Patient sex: M
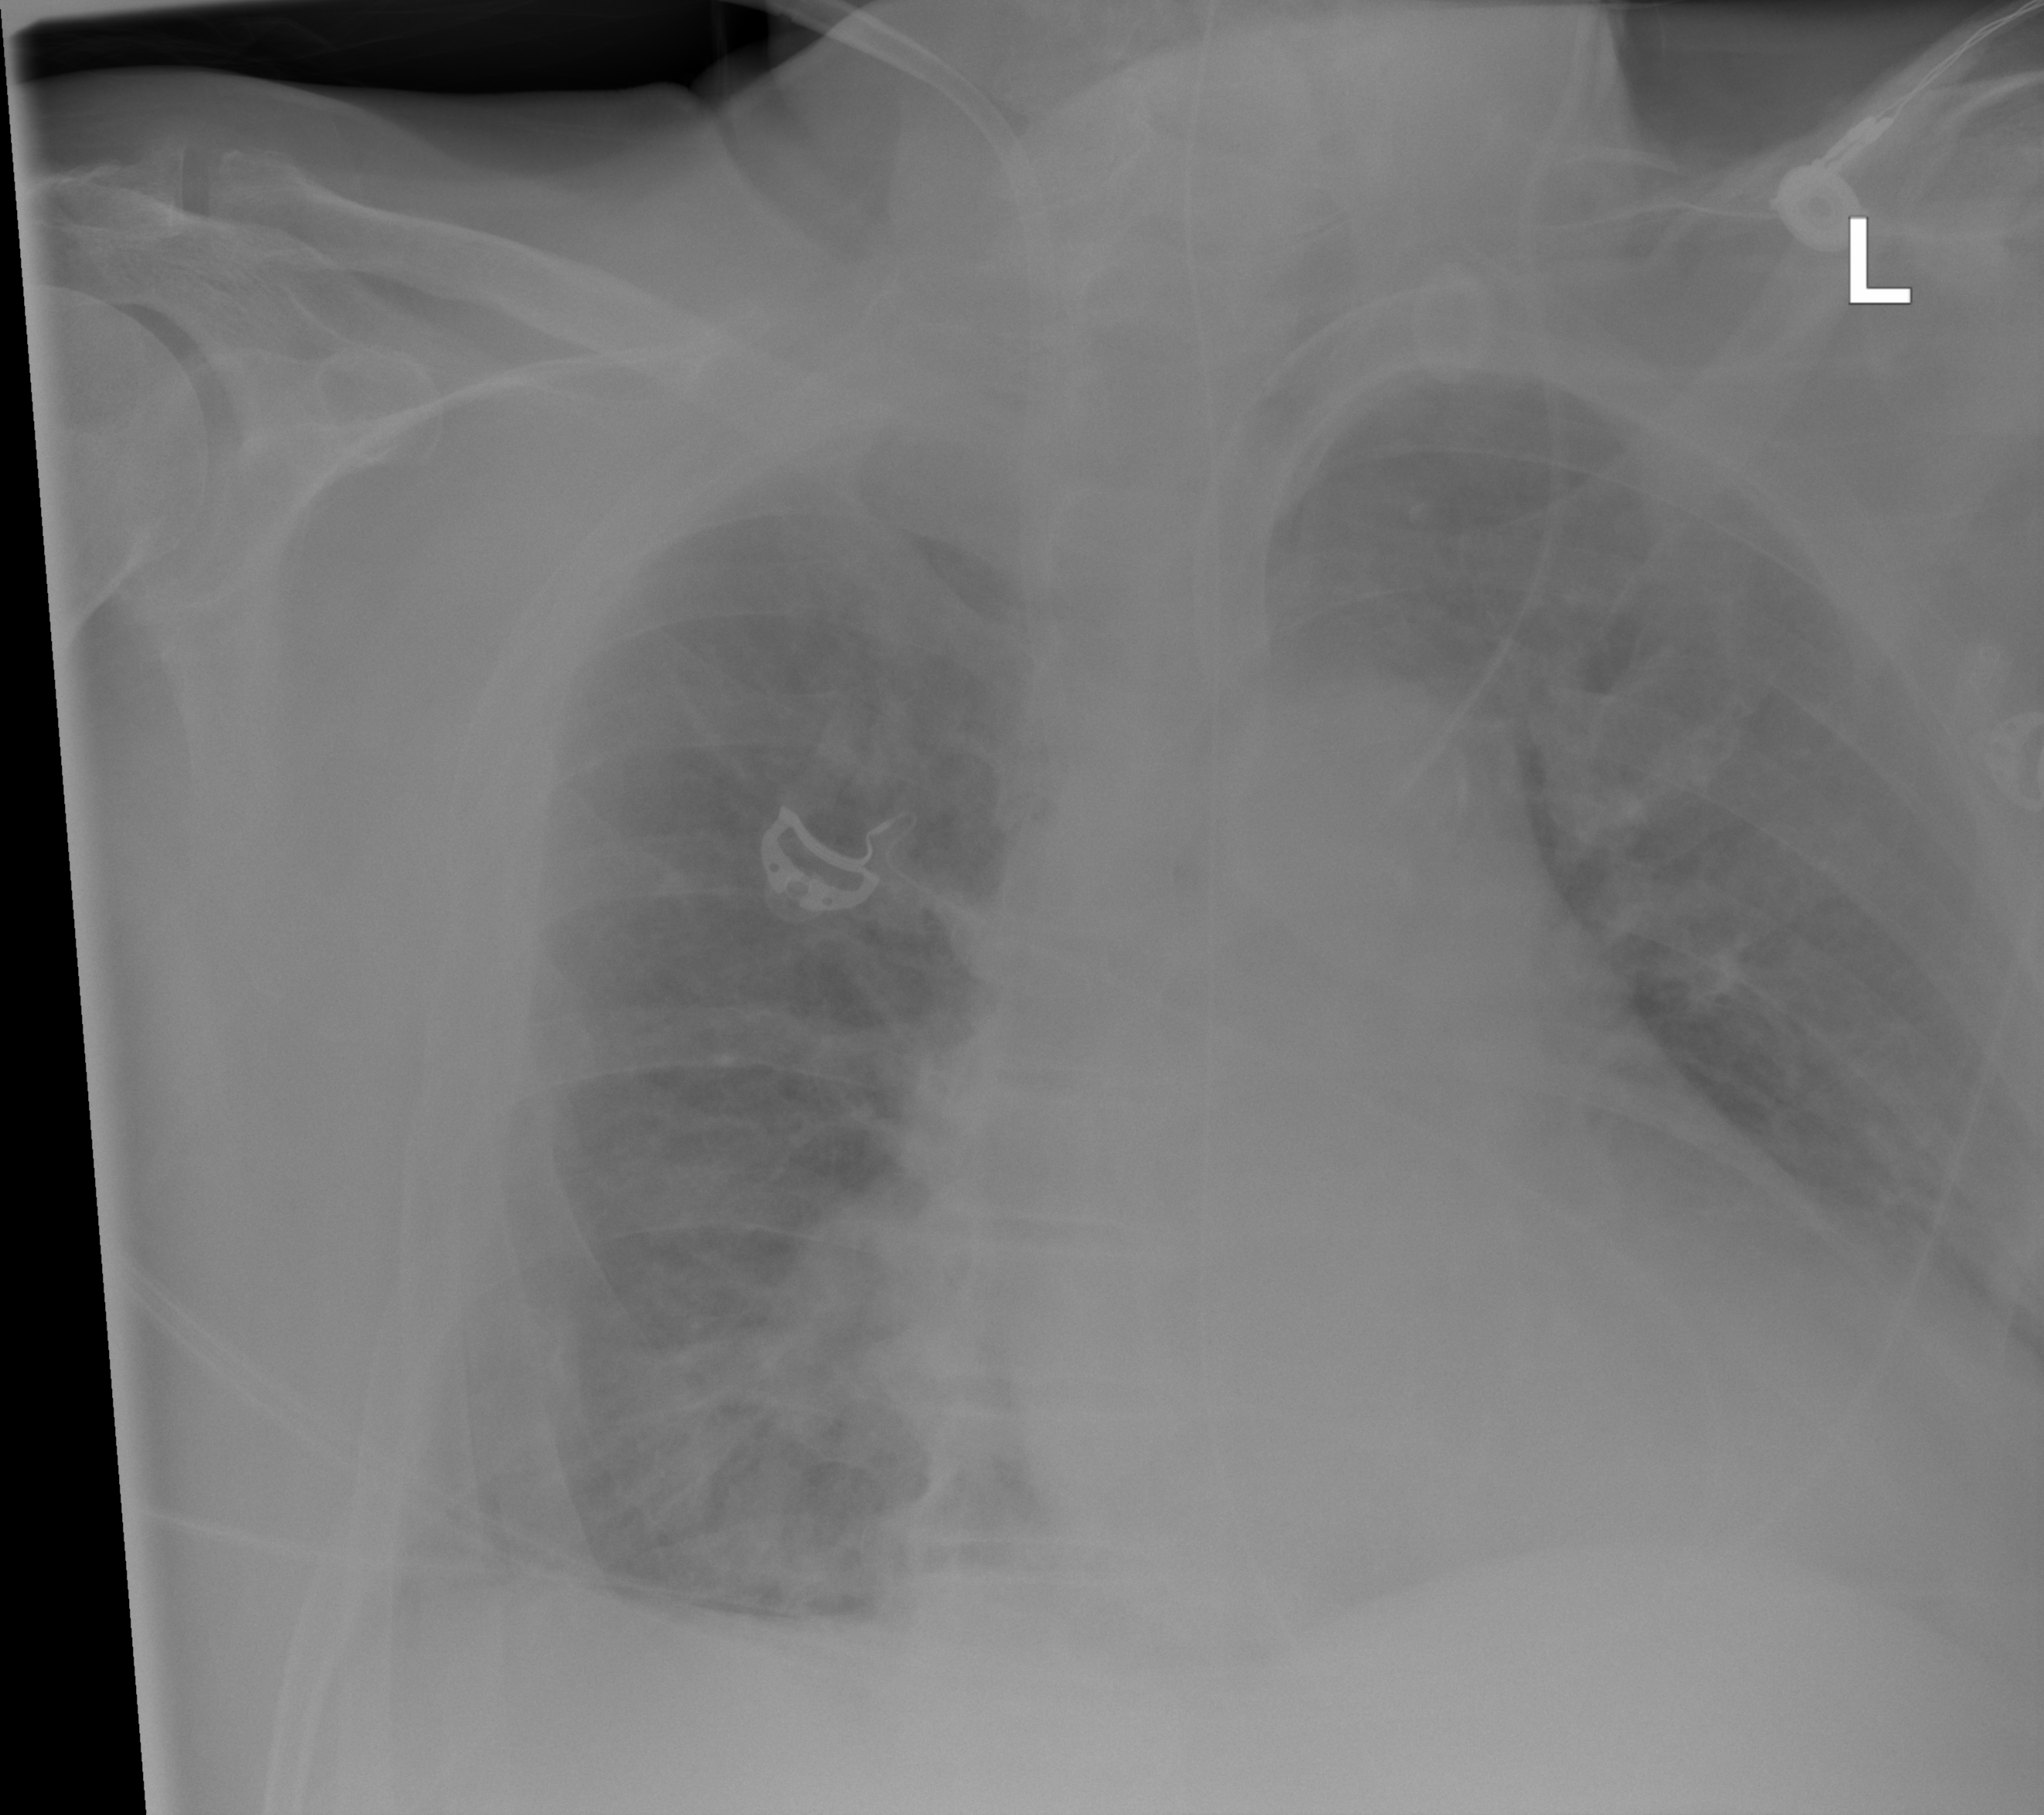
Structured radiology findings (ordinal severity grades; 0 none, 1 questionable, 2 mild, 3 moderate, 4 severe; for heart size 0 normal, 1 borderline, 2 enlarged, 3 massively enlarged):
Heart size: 2
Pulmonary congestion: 2
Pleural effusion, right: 0
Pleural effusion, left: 0
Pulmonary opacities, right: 0
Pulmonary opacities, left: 0
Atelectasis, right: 2
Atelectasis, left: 2